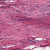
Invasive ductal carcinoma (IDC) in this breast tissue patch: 0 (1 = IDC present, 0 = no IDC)